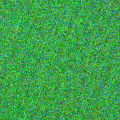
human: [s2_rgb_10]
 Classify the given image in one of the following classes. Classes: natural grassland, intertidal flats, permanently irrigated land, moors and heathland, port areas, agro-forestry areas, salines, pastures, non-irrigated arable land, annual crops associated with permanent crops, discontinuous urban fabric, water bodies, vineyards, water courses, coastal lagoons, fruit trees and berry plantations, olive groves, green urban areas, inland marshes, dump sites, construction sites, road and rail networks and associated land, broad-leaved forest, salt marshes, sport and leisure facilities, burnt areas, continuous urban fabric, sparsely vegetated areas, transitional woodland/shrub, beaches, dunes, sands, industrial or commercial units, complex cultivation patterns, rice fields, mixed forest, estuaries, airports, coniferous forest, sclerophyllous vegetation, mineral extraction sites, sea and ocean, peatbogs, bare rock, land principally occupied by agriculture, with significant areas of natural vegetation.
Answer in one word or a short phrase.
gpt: sea and ocean